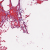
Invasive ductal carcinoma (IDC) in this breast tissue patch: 0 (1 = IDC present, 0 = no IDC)